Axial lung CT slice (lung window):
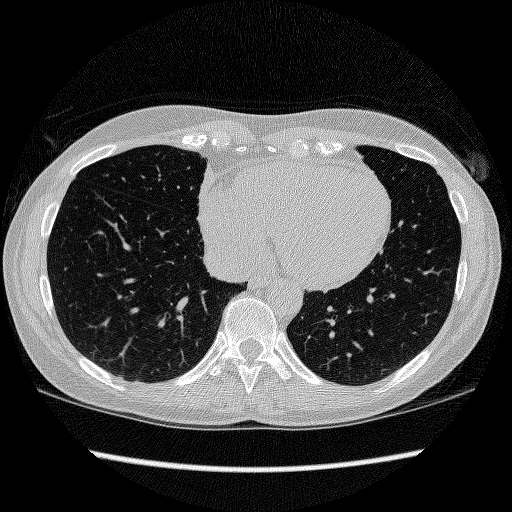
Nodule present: no